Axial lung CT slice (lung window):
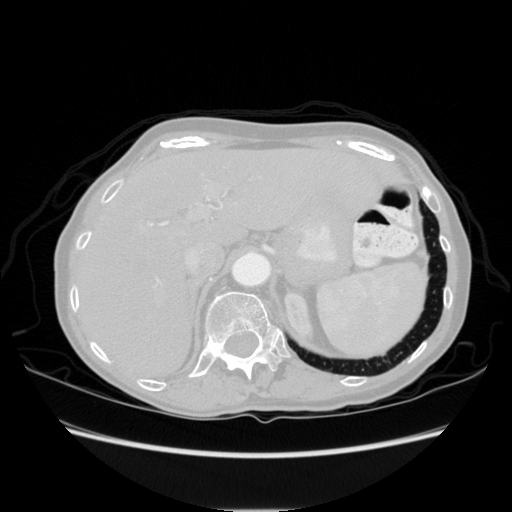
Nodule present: no